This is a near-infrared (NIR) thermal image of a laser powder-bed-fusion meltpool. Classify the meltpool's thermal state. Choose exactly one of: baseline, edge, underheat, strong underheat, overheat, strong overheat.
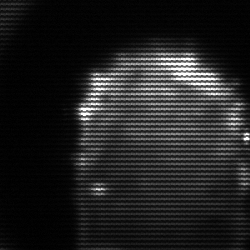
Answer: baseline